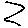
Label: zigzag